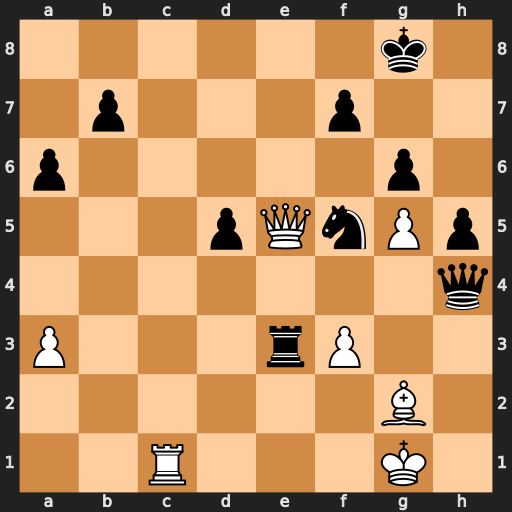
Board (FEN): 6k1/1p3p2/p5p1/3pQnPp/7q/P3rP2/6B1/2R3K1
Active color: w
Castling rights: -
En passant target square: -
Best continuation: Rc8+ Kh7 Qh8#